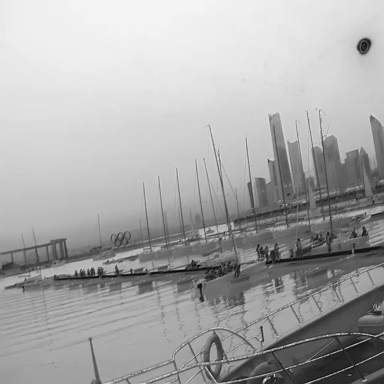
There are 13 sailboats in the infrared image.